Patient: sex F, age 71
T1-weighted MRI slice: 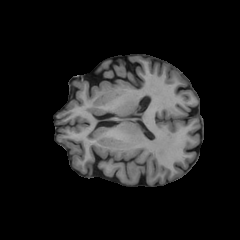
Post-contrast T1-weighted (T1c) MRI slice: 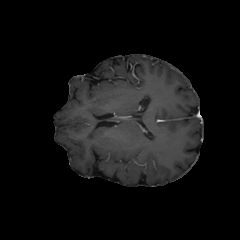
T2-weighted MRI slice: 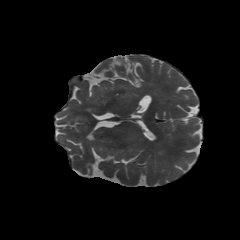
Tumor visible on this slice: yes
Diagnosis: Glioblastoma, IDH-wildtype
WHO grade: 4